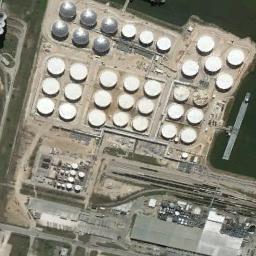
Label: storage_tank